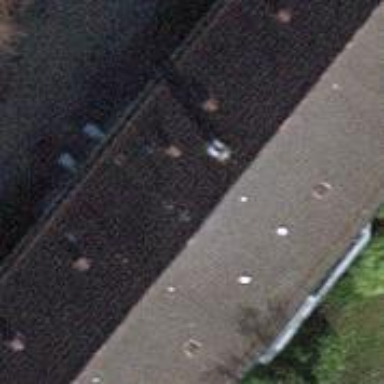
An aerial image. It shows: Apartment building with hipped roof.